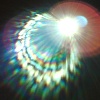
Label: sunburn